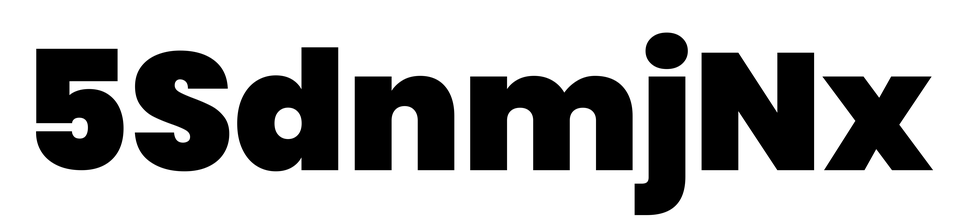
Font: Poppins-Black